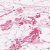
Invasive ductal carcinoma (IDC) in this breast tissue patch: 0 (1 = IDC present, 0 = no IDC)